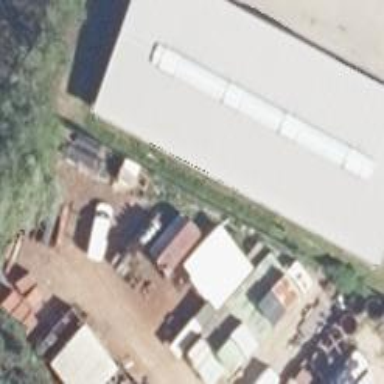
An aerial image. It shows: Commercial building.